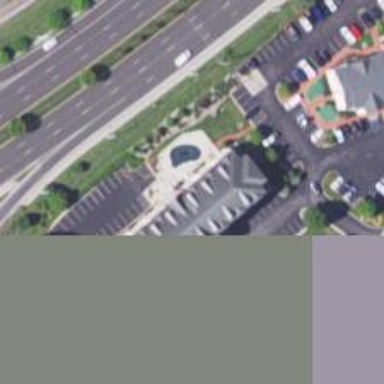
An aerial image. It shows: Hotel building.